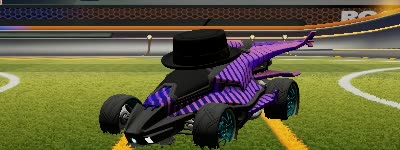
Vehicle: aftershock